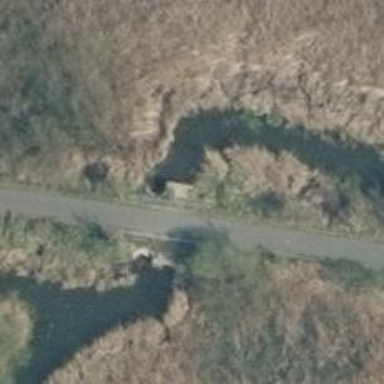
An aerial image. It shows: Culvert tunnel.